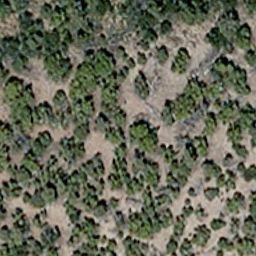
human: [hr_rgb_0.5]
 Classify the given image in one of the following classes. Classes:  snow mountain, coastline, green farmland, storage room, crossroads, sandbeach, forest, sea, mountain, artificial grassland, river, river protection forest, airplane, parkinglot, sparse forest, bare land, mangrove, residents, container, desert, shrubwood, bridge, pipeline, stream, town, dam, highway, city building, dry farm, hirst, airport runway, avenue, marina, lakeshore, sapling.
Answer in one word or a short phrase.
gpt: sparse forest